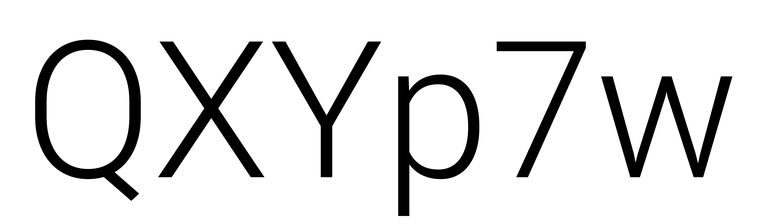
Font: Roboto_Light